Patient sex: F
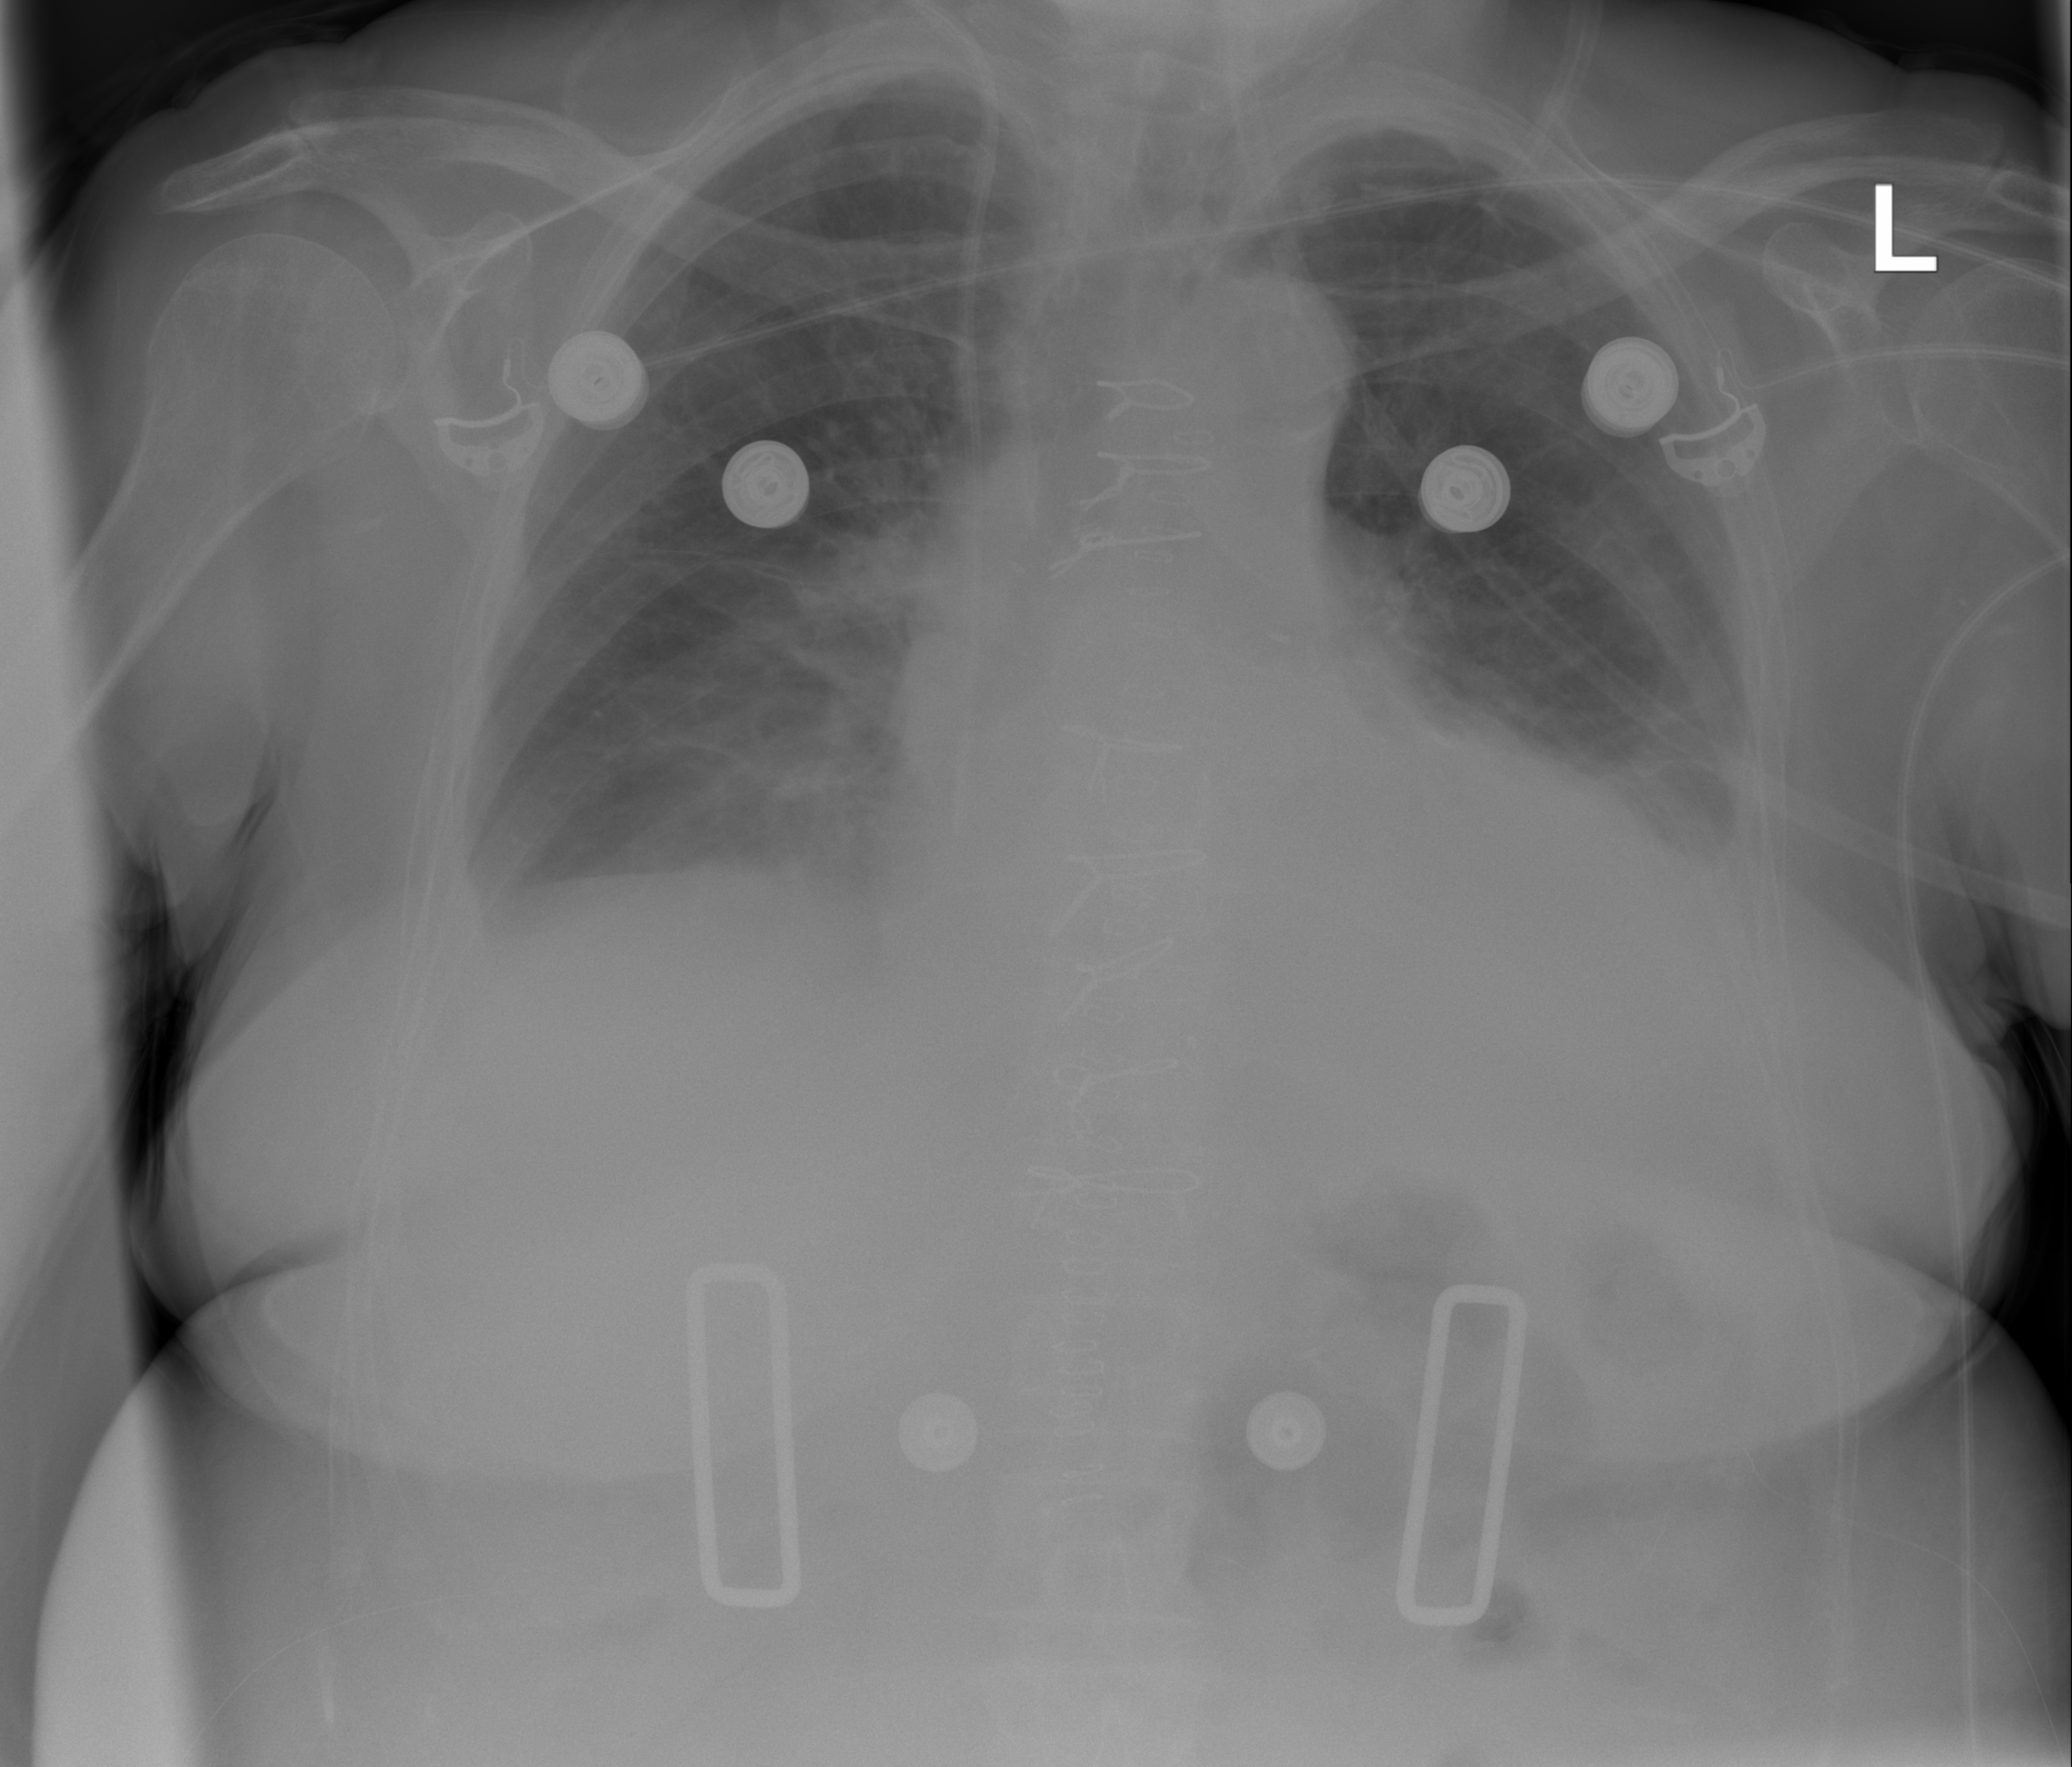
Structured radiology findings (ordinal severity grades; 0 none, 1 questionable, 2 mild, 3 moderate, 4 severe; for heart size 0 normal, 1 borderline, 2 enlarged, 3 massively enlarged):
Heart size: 2
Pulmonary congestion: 1
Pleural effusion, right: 2
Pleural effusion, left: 2
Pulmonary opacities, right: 2
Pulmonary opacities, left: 0
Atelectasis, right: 2
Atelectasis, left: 2